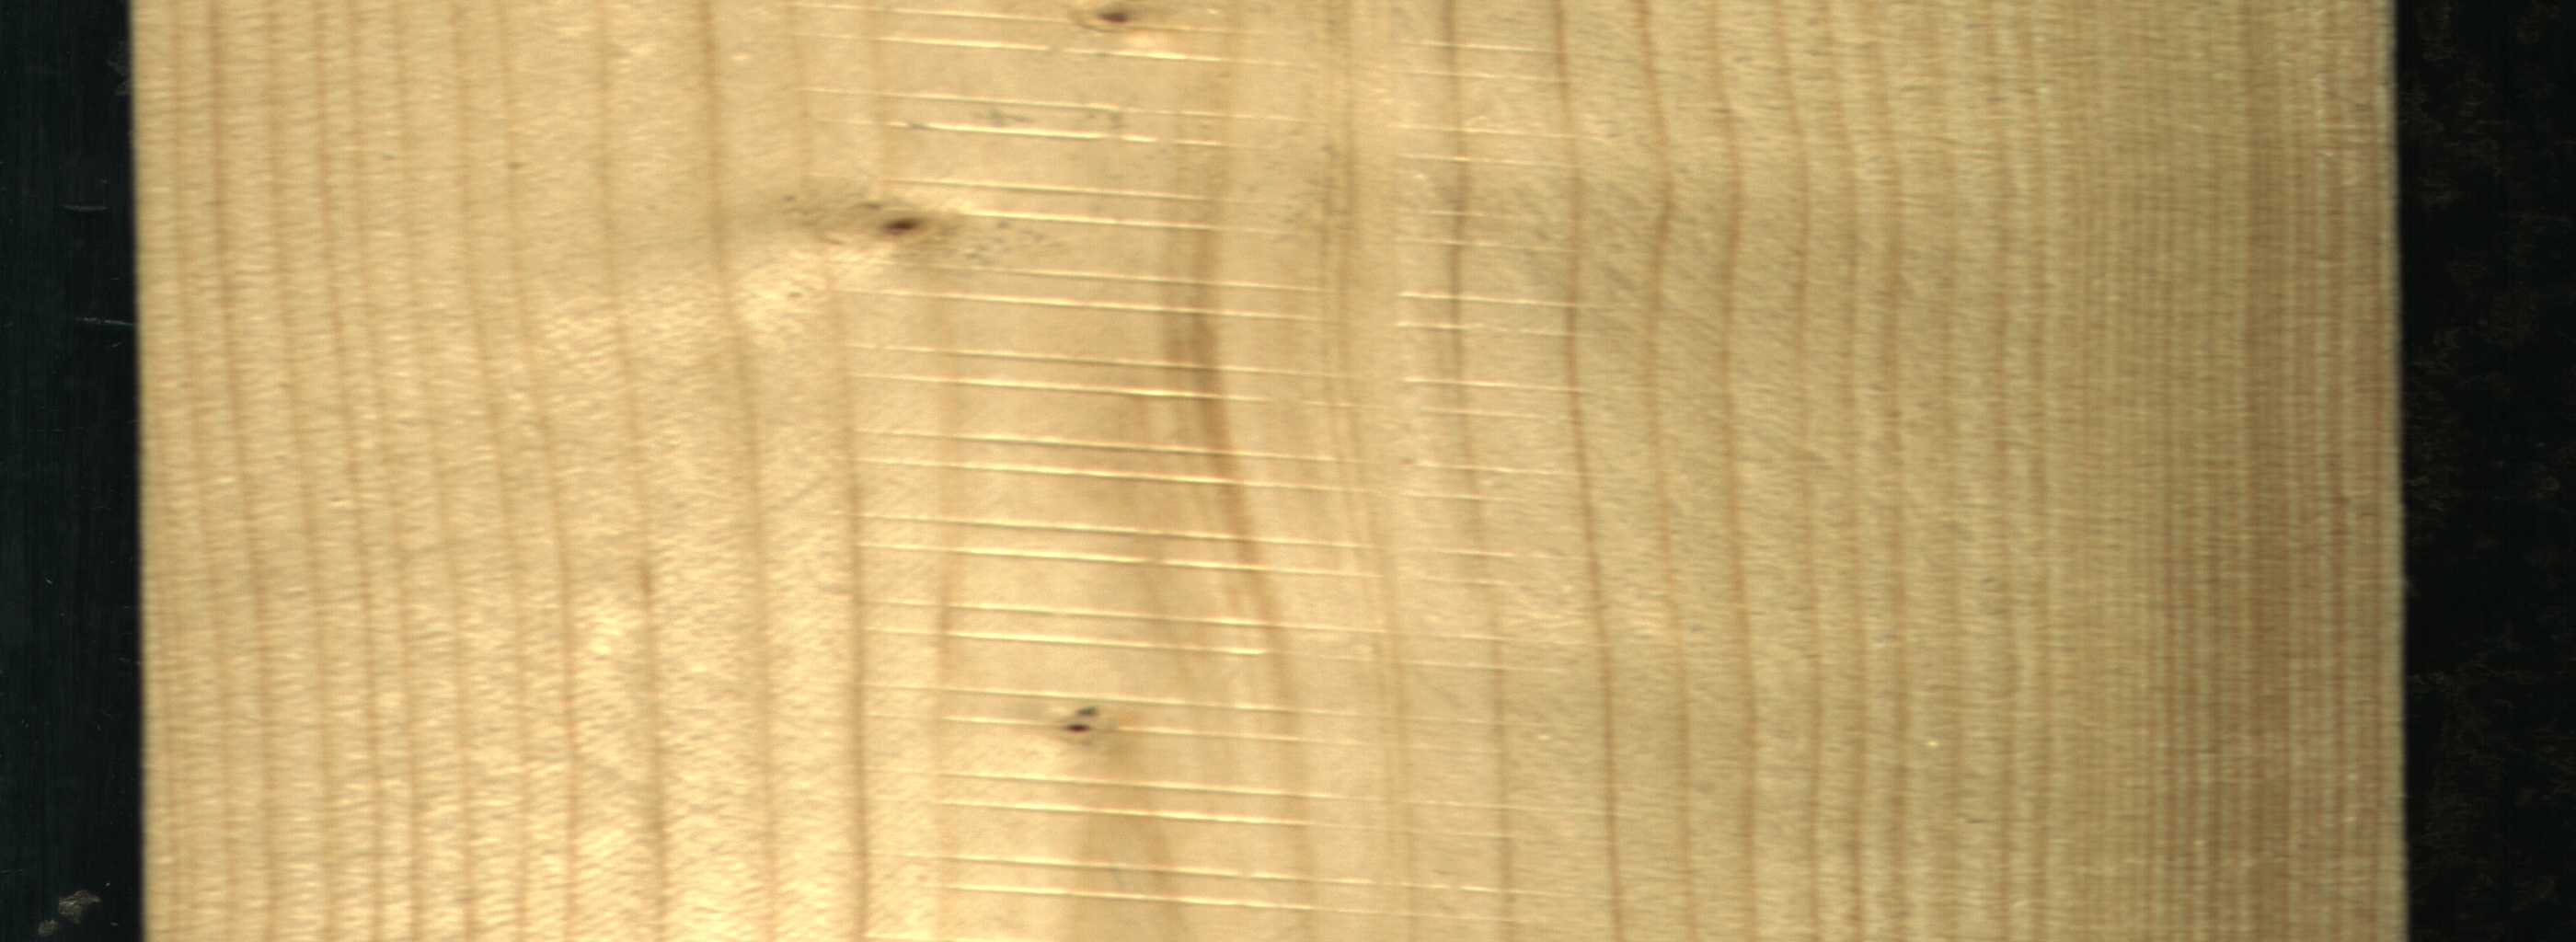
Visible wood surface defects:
Live_Knot
Live_Knot
Live_Knot